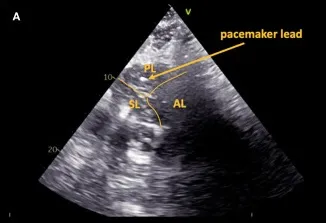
Case 2: Leaflet perforation. Transthoracic en face view of the tricuspid valve shows the pacemaker lead passing through the posterior leaflet (A).
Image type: radiology (ultrasound)